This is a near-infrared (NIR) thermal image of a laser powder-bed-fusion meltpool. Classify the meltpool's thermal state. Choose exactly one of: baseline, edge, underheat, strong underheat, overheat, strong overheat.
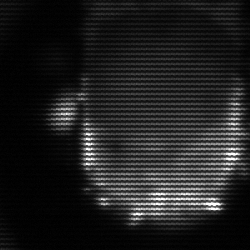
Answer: baseline